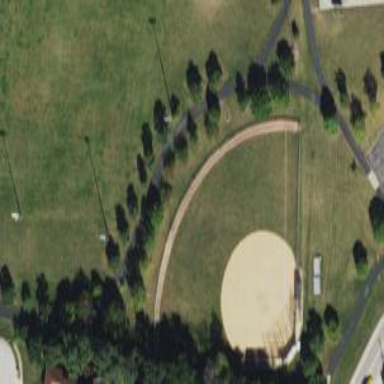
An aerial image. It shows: Baseball pitch for leisure land activities.